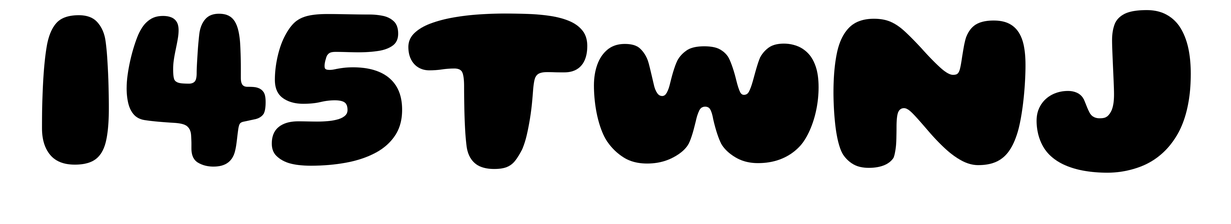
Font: Gluten_ExtraBold